Question: I'm working on my personal project using JAVA swing.
The project is about drawing a map on a window.

The map is zoomable using affinetransform.
The problem I'm having here is whenever I zoom in or out the map also shifts instead of zooming in/out on the point of the map that is at the center of the screen
'''
private void updateAT()
{
Dimension d = panel.getSize();
int panelW = d.width;
int panelH = d.height;
Rectangle2D r = regionList[0].get("Victoria").getShape().getBounds2D();
scaleX = (panelW/r.getWidth()) * zoom;
scaleY = (panelH/r.getHeight()) * zoom;
AffineTransform goToOrigin = AffineTransform.getTranslateInstance(-r.getMinX(), -r.getMinY());
AffineTransform pan = AffineTransform.getTranslateInstance(panX, panY);
AffineTransform scaleAndFlip = AffineTransform.getScaleInstance(scaleX, -scaleY);
//AffineTransform mirror_y = new AffineTransform(1, 0, 0, -1, 0, panelH);
AffineTransform centre = AffineTransform.getTranslateInstance(panelW/2, panelH/2);
centre.translate(-((r.getWidth()*scaleX)/2), ((r.getHeight()*scaleY)/2));
world2pixel.setToIdentity();
//world2pixel.concatenate(mirror_y);
world2pixel.concatenate(pan);
world2pixel.concatenate(centre);
world2pixel.concatenate(scaleAndFlip);
world2pixel.concatenate(goToOrigin);
}
'''
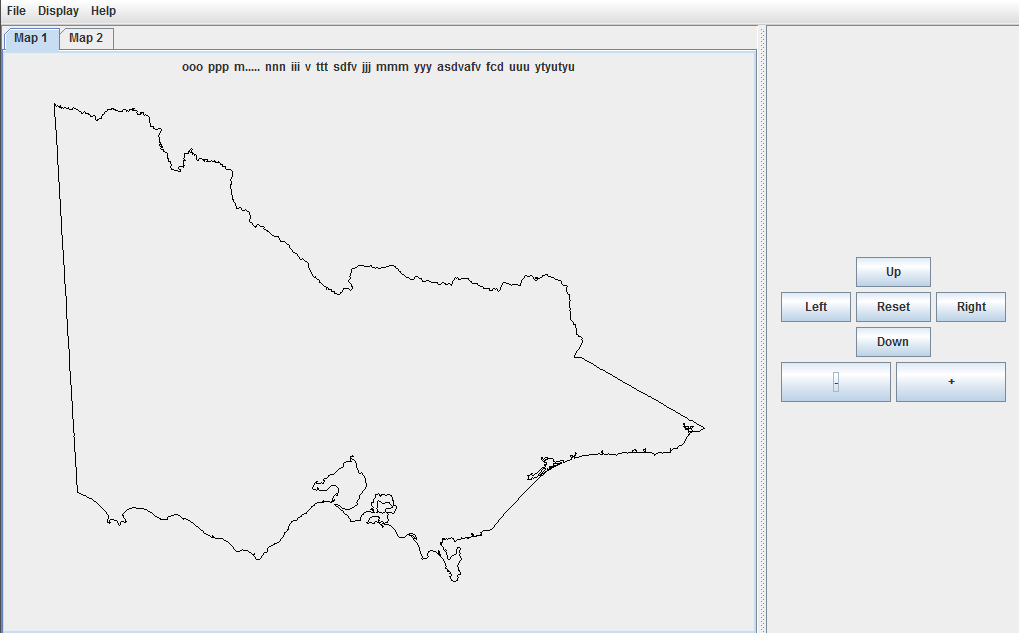
Answer: This <URL> centers and scales a 'Shape', 'p3', by
- translating a point of symmetry to the origin,- scaling the 'Polygon' and then- translating back to the panel's center.
Note that the concatenated operations are performed in the (apparent) reverse of the declaration order, as discussed <URL>.
'''
at.setToIdentity();
at.translate(w / 2, h / 2);
at.scale(scale, scale);
at.translate(-p3x[5] + 10, -p3y[5]);
'''